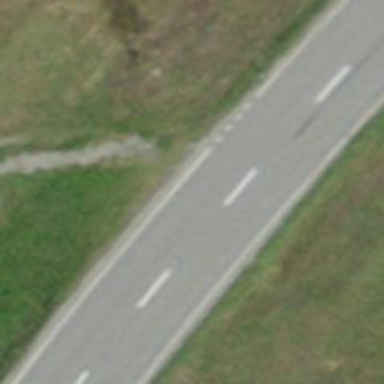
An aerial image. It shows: Asphalt road classified as primary highway.